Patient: sex F, age 48
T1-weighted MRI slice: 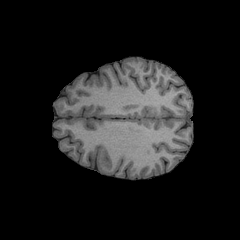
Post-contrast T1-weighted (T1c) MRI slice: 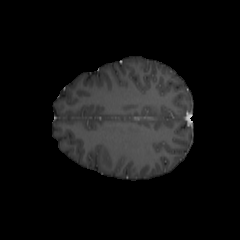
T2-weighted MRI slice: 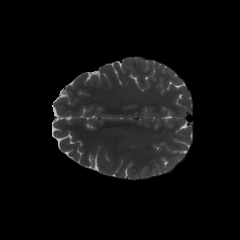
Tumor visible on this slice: no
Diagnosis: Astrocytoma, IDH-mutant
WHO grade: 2